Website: ulta-beauty
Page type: delivery-shipping
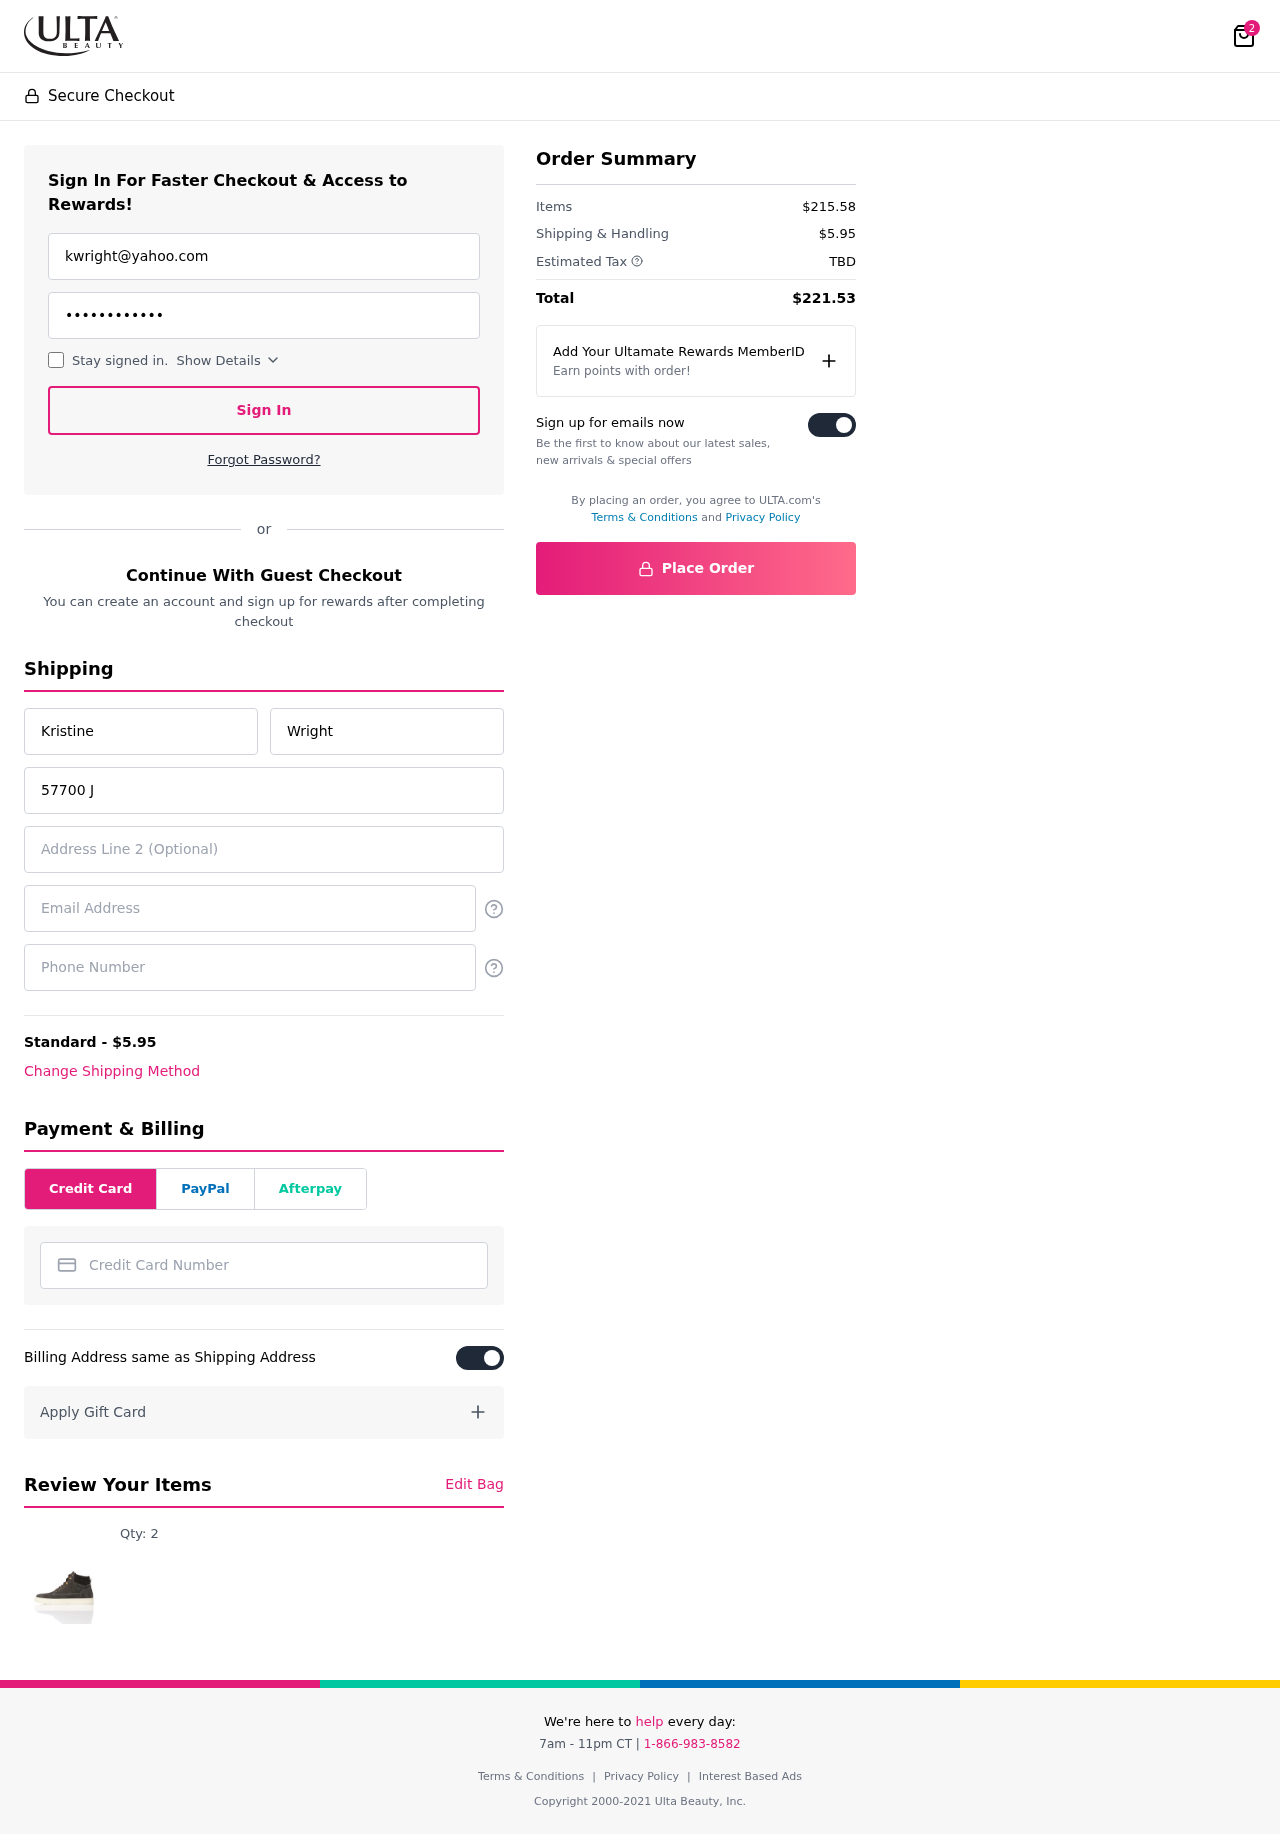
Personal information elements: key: PII_CARD_NUMBER
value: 2400 6269 1211 8357
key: PII_EMAIL
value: kwright@yahoo.com
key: PII_EMAIL2
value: kwright@yahoo.com
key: PII_FIRSTNAME
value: Kristine
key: PII_LASTNAME
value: Wright
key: PII_PHONE
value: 9737414340
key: PII_STREET
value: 57700 Jorge Fields
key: PII_STREET2
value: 668 David Pines
Product elements: key: PRODUCT1_QUANTITY
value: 2
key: PRODUCT1
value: Qty: 2
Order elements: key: ORDER_NUM_ITEMS
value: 2
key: ORDER_SHIPPING_COST
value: $5.95
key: ORDER_SUBTOTAL
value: $215.58
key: ORDER_TAX
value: TBD
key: ORDER_TOTAL
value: $221.53